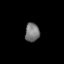
Tissue: lung
Cell type: Epithelial cells
Senescence score: 0.5582
Nuclear area (px): 260
Mean DAPI intensity: 120.835